Question: I have a api which needs to use a url string in order to work (wouldn't work with the normal NSDictionary request). The string I'm trying to use is
'''
http://10.1.10.25:8181/config?param={"obj":["hours"]}
'''
However, the following code which I used to escape the characters does not work. It returns a bad url error. What is the proper way to escape characters here?
'''
NSURL *url = [NSURL URLWithString:@"http://10.1.10.25:8181/config?param={"obj":["hours"]}"];
// Error: Error Domain=NSURLErrorDomain Code=-1000 "bad URL" UserInfo=0x8ca3780 {NSUnderlyingError=0x8ca6980 "bad URL", NSLocalizedDescription=bad URL}
'''
Below is a picture of a working example using a online REST service.

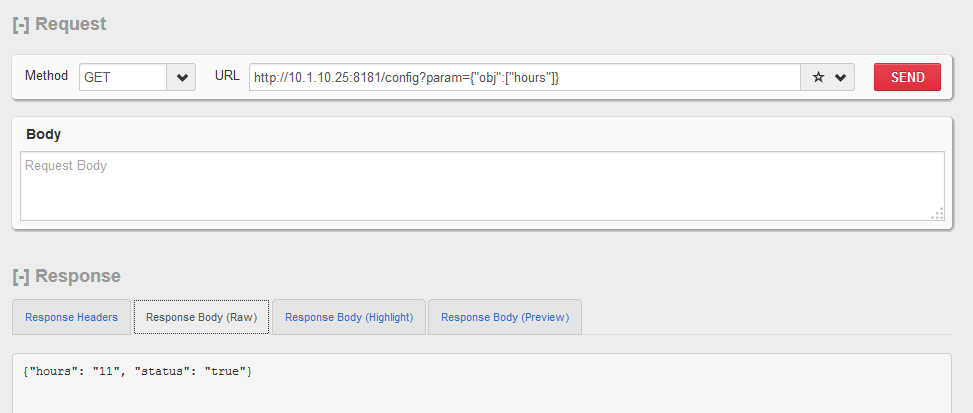
Answer: In this case you just need to encode your param like this:
'http://10.1.10.25:8181/config?param=%7B%22obj%22%3A%5B%22hours%22%5D%7D'